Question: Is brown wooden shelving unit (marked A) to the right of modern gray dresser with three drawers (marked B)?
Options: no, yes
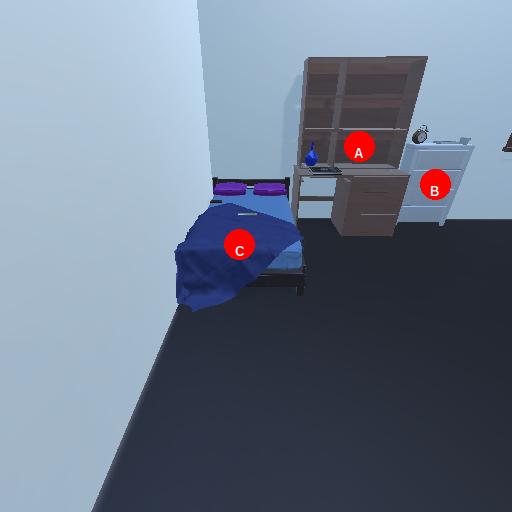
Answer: no